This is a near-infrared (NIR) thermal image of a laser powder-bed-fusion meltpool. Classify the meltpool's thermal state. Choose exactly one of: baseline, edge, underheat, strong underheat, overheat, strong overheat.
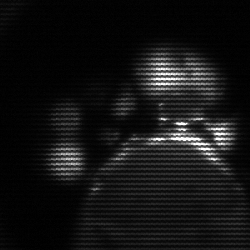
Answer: baseline